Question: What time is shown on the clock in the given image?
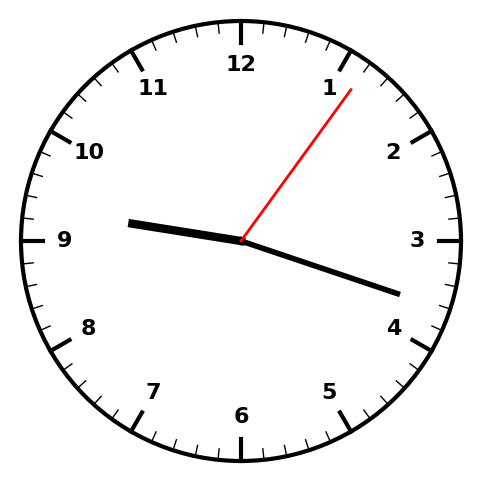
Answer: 09:18:06